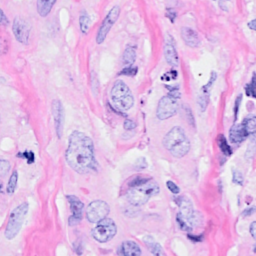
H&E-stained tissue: Breast